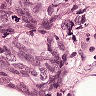
Metastatic tissue present: yes